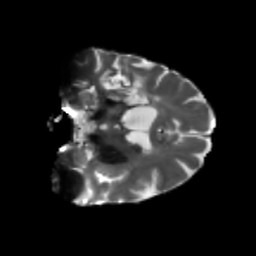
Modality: T2w
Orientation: coronal
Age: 60
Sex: female
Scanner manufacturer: siemens
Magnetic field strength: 3 T
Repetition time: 5.25 s
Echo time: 0.08 s